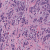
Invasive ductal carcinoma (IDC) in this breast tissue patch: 1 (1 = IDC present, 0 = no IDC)